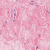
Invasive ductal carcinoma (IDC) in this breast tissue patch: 0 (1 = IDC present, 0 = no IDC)